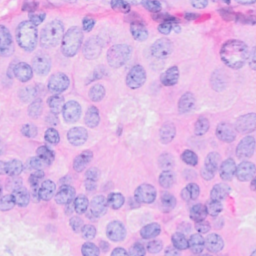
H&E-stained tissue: Breast